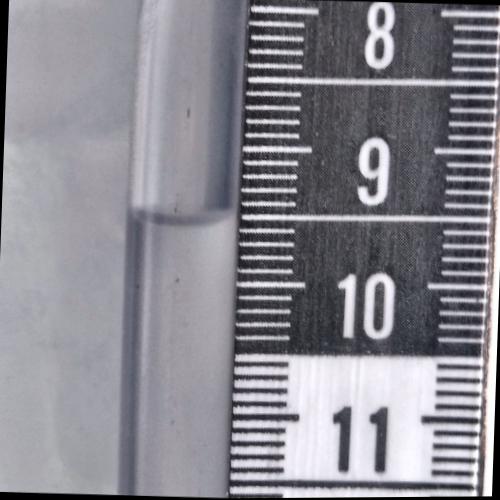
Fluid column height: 9.5 cm